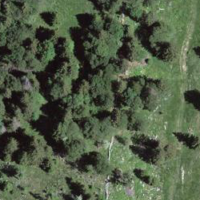
EUNIS habitat code: 41
Species observed at this site:
Cruciata laevipes
Campanula glomerata
Sedum album
Silene dioica